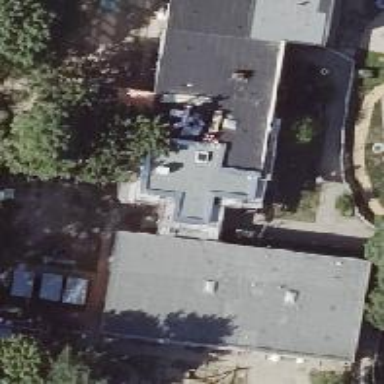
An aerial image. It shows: Kindergarten.